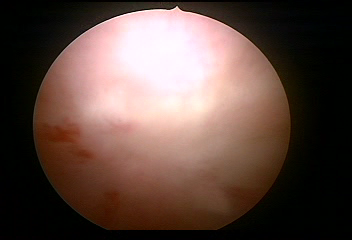
Modality: WLC
Class: Normal mucosa
Bladder cancer association: No